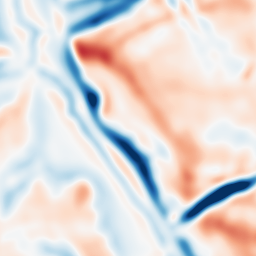
Category: multiscale
Decomposition family: dog
Decomposition parameters: sigma_low: 5
sigma_high: 10
Upsampling method: bilinear
Upsampling parameters: scale: 4
Upsampling scale: 4